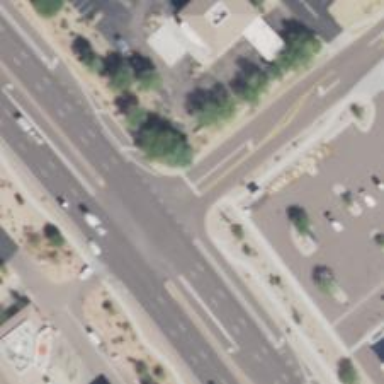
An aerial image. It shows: Solid stop line on the road marking.